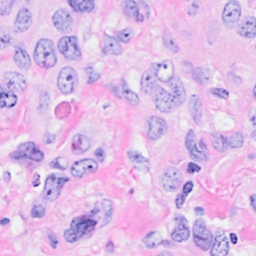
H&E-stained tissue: Breast